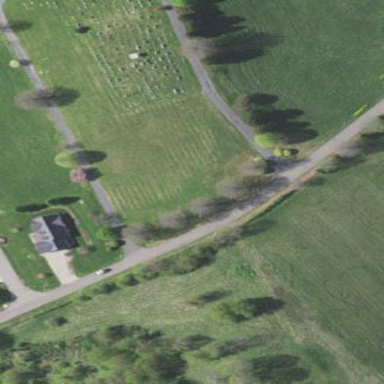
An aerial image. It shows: Grave yard.